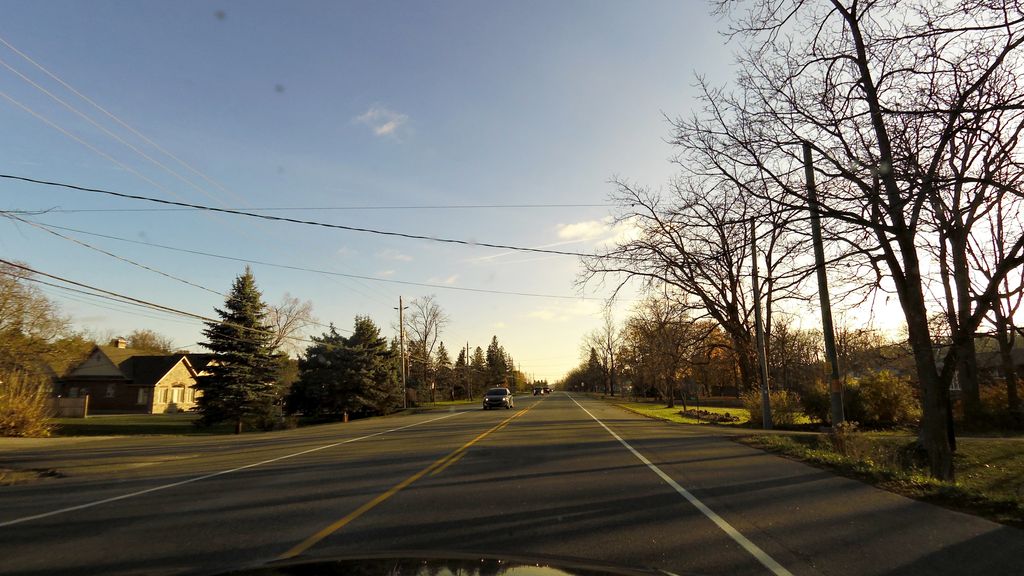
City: kitchener-waterloo